Question: So I'm working with a 2d array, and I'm trying to display it on a widget using opengl. It seems to work fine, but it does not fill the widget properly. Rather than filling it evenly it's moved to the top right as seen in the image below. How can I get this to be centered?

'''
int x = -0.1;
int y = -0.1;
float lengthX = 0.9 / ROW;
float lengthY = 0.9 / COLM;
for (int i = 0; i < ROW; i++) {
for (int j = 0; j < COLM; j++) {
if (arr[i][j] == 1) {
glColor3f(1.0f, 1.0f, 1.0f);
} else {
glColor3f(0.0f, 0.0f, 0.0f);
}
glBegin(GL_QUADS);
// Q3 Q4 Q1 Q2
glVertex2f((-x) + 2 * i * lengthX, (-y) + 2 * j * lengthY);
glVertex2f(x + (2 * i + 1) * lengthX, (-y) + (2 * j + 1) * lengthX);
glVertex2f(x + (2 * i + 1) * lengthX, y + (2 * j + 1) * lengthY);
glVertex2f((-x) + 2 * i * lengthX, y + 2 * j * lengthY);
glEnd();
}
}
'''
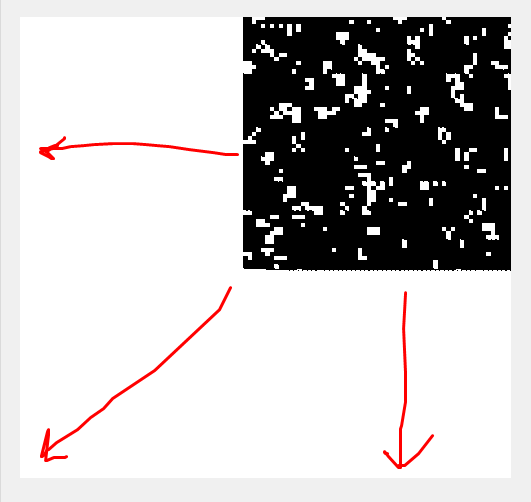
Answer: First off, your code is wrong with it's variables; Such as 'int x = -0.1'.
Now, to fix the problem just add this to the beginning of your code:
'''
glMatrixMode(GL_PROJECTION);
glLoadIdentity();
glOrtho(0, 1, 1, 0, -1, 1);
glMatrixMode(GL_MODELVIEW);
'''
The problem was that you're using the default matrix setup. Basically, it ranges from '-1, -1' to '1, 1', instead of '0, 0', to '1, 1'. I can't quite read your code, but if you can edit the 'glOrtho' function's first 4 parameters (the last two shouldn't effect anything) to change the visible range of what you're drawing.
Just to explain a bit more, the first parameter sets the left side, the second right, the third bottom, and the fourth top. So 'glOrtho(0, 600, 800, 0)' means setting a vertex to '0, 0' means it's showing on the top left, while a vertex set to '800, 600' will be showing on the bottom right.
Your setup was only showing a part of what it was supposed to show because the center of it, was the corner of your screen.